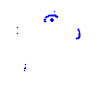
Particle: kaon